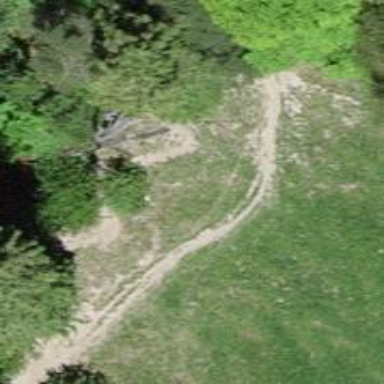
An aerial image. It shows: Path covered in grass.